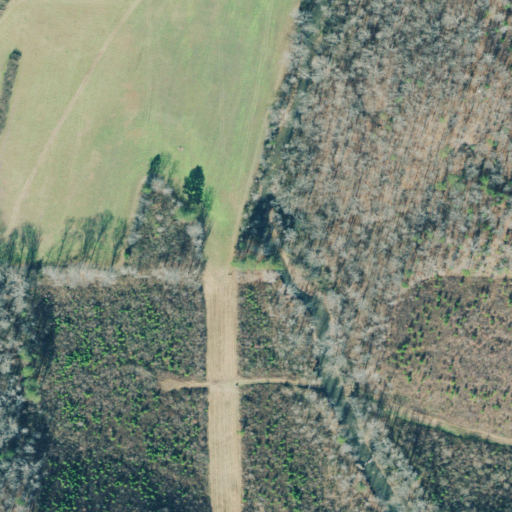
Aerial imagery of valley in Georgia named Dry Creek Valley containing deciduous forest, pasture, shrub, evergreen forest, mixed forest, and woody wetlands